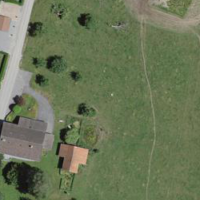
EUNIS habitat code: 55
Species observed at this site:
Symphyotrichum novae-angliae